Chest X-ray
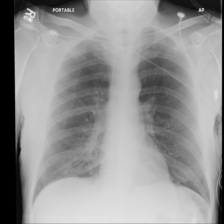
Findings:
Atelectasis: negative
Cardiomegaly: negative
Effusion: negative
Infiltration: positive
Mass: negative
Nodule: negative
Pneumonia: negative
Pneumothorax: negative
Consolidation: negative
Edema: negative
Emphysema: negative
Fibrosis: negative
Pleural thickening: negative
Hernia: negative